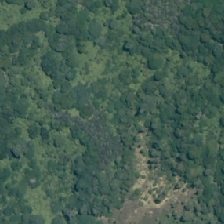
Land cover: manuka_kanuka